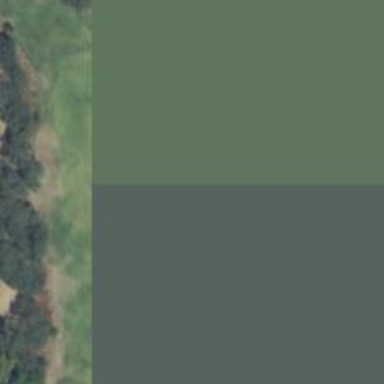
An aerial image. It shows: Path for golf carts.